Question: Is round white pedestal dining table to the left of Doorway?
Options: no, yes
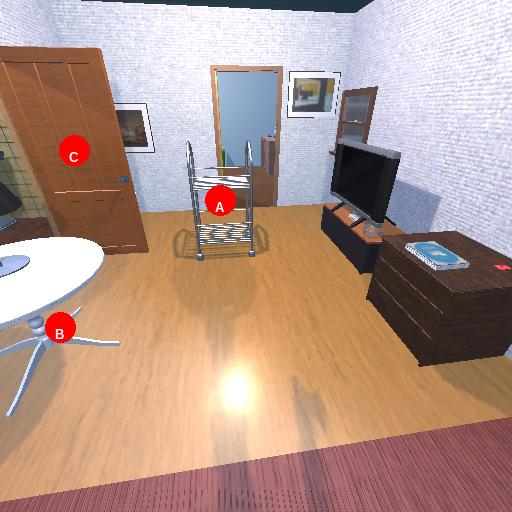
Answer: no